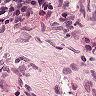
Metastatic tissue present: no